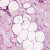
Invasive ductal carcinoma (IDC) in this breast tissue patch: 0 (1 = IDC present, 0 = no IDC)